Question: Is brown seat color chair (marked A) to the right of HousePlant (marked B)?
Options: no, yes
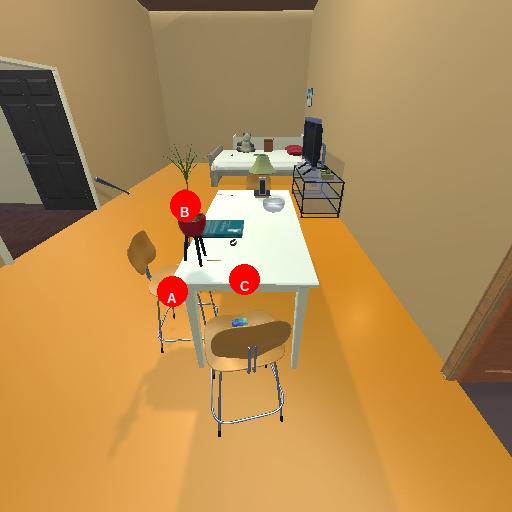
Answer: no